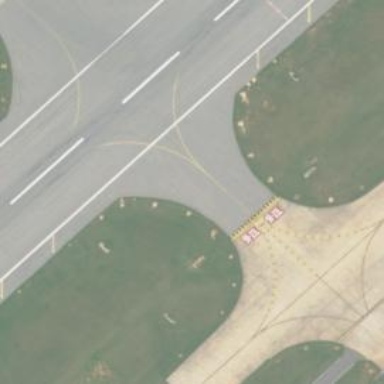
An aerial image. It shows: Image of taxiway at airport.